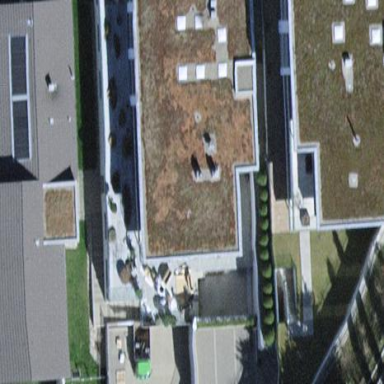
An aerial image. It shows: Building with flat roof.